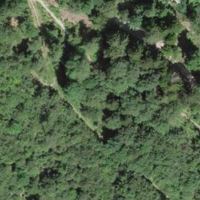
EUNIS habitat code: 44
Species observed at this site:
Cardamine heptaphylla